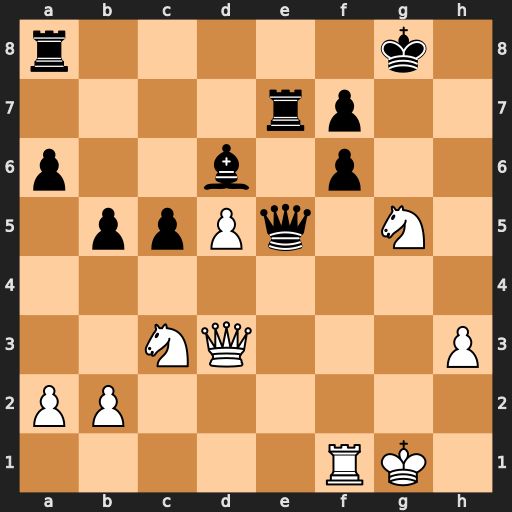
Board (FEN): r5k1/4rp2/p2b1p2/1ppPq1N1/8/2NQ3P/PP6/5RK1
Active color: w
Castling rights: -
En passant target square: -
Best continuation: Qh7+ Kf8 Qh8#